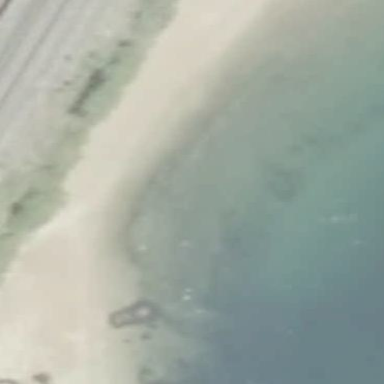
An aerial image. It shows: Scenic beach with natural beauty.